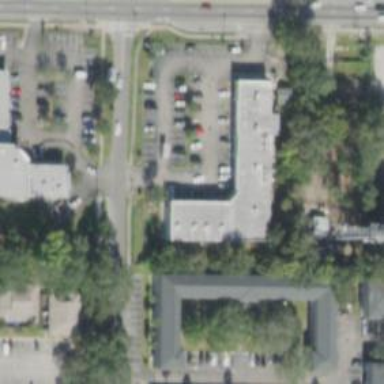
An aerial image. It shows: Pharmacy providing healthcare services.